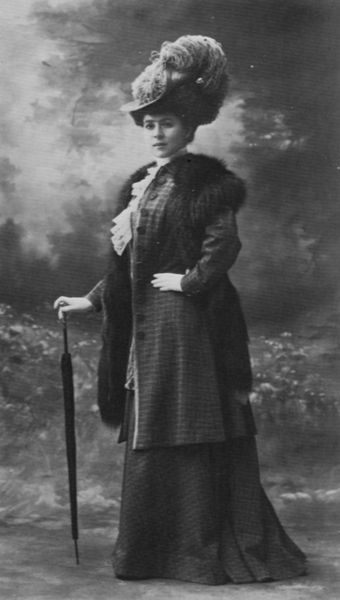
Titel: Renée Maupin, Schauspielerin
Künstler: Atelier Nadar
Schlagwörter: baum, frau, hut, park, schirm, bluse, federn, mantel, spitzen, pflanzen, schulter, stock, knöpfe, pelzkragen, stockschirm